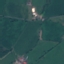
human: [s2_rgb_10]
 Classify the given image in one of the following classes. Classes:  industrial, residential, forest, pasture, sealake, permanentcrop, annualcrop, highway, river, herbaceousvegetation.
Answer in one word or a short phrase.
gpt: Pasture